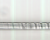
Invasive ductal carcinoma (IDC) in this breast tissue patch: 0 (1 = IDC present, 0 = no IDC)